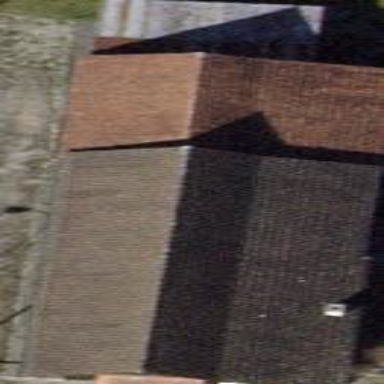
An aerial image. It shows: Barn.